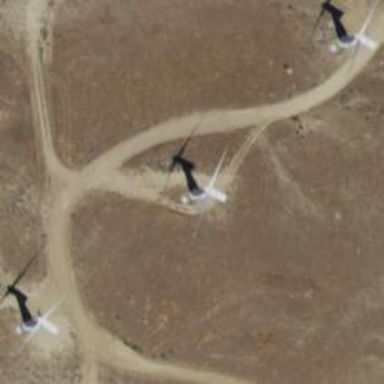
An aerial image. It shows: Wind power generator with wind turbines.